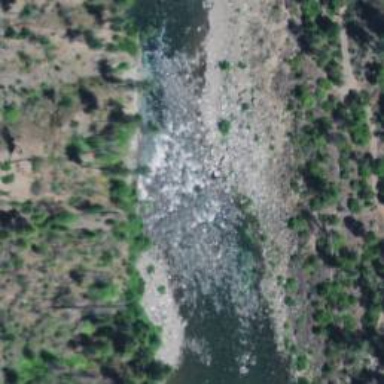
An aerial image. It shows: Scene featuring rapids in waterway.